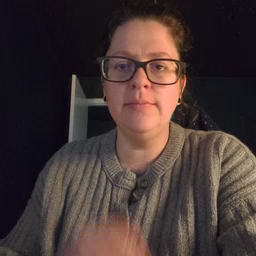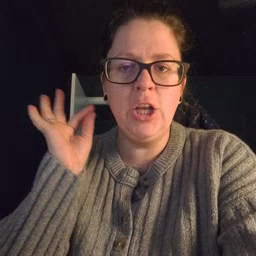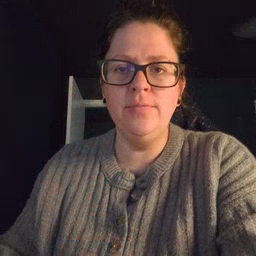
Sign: hair